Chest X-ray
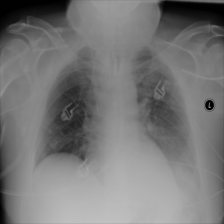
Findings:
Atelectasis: negative
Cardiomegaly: negative
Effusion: negative
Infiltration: positive
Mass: negative
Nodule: negative
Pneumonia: negative
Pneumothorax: negative
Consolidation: negative
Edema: negative
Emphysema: negative
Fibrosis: negative
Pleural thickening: negative
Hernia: negative